Question: I am relatively new to programming and although i am ok with normal functions, i am however completely new to video editing
So i have managed to find some code online to do the jobs shown below:
'''
- (void)writeImagesAsMovie:(NSArray *)array {
NSArray *paths = NSSearchPathForDirectoriesInDomains(NSDocumentDirectory, NSUserDirectory, YES);
NSString *documentDirectory = [paths objectAtIndex:0];
NSString *saveLocation = [documentDirectory stringByAppendingString:@"/temp.mov"];
if ([[NSFileManager defaultManager] fileExistsAtPath:saveLocation]) {
[[NSFileManager defaultManager] removeItemAtPath:saveLocation error:NULL];
}
UIImage *first = [array objectAtIndex:0];
CGSize frameSize = first.size;
NSError *error = nil;
AVAssetWriter *videoWriter = [[AVAssetWriter alloc] initWithURL:
[NSURL fileURLWithPath:saveLocation] fileType:AVFileTypeQuickTimeMovie
error:&error];
if(error) {
NSLog(@"error creating AssetWriter: %@",[error description]);
}
NSDictionary *videoSettings = [NSDictionary dictionaryWithObjectsAndKeys:
AVVideoCodecH264, AVVideoCodecKey,
[NSNumber numberWithInt:frameSize.width], AVVideoWidthKey,
[NSNumber numberWithInt:frameSize.height], AVVideoHeightKey,
nil];
AVAssetWriterInput *writerInput = [AVAssetWriterInput
assetWriterInputWithMediaType:AVMediaTypeVideo
outputSettings:videoSettings];
NSMutableDictionary *attributes = [[NSMutableDictionary alloc] init];
[attributes setObject:[NSNumber numberWithUnsignedInt:kCVPixelFormatType_32ARGB] forKey:(NSString*)kCVPixelBufferPixelFormatTypeKey];
[attributes setObject:[NSNumber numberWithUnsignedInt:frameSize.width] forKey:(NSString*)kCVPixelBufferWidthKey];
[attributes setObject:[NSNumber numberWithUnsignedInt:frameSize.height] forKey:(NSString*)kCVPixelBufferHeightKey];
AVAssetWriterInputPixelBufferAdaptor *adaptor = [AVAssetWriterInputPixelBufferAdaptor
assetWriterInputPixelBufferAdaptorWithAssetWriterInput:writerInput
sourcePixelBufferAttributes:attributes];
[videoWriter addInput:writerInput];
// fixes all errors
writerInput.expectsMediaDataInRealTime = YES;
//Start a session:
[videoWriter startWriting];
[videoWriter startSessionAtSourceTime:kCMTimeZero];
CVPixelBufferRef buffer = NULL;
buffer = [self pixelBufferFromCGImage:[first CGImage]];
BOOL result = [adaptor appendPixelBuffer:buffer withPresentationTime:kCMTimeZero];
if (result == NO) //failes on 3GS, but works on iphone 4
NSLog(@"failed to append buffer");
if(buffer) {
CVBufferRelease(buffer);
}
//int reverseSort = NO;
NSArray *newArray = array;
int fps = 10;
int i = 0;
for (UIImage *image in newArray)
{
[NSThread sleepForTimeInterval:0.02];
if (adaptor.assetWriterInput.readyForMoreMediaData) {
i++;
CMTime frameTime = CMTimeMake(1, fps);
CMTime lastTime = CMTimeMake(i, fps);
CMTime presentTime = CMTimeAdd(lastTime, frameTime);
UIImage *imgFrame = image;//[UIImage imageWithContentsOfFile:filePath] ;
buffer = [self pixelBufferFromCGImage:[imgFrame CGImage]];
BOOL result = [adaptor appendPixelBuffer:buffer withPresentationTime:presentTime];
if (result == NO) //failes on 3GS, but works on iphone 4
{
NSLog(@"failed to append buffer");
NSLog(@"The error is %@", [videoWriter error]);
[NSThread sleepForTimeInterval:0.5];
}
if(buffer) {
CVBufferRelease(buffer);
}
} else {
NSLog(@"error");
i--;
}
}
//Finish the session:
[writerInput markAsFinished];
[videoWriter finishWriting];
CVPixelBufferPoolRelease(adaptor.pixelBufferPool);
NSLog(@"Movie created successfully");
}
- (CVPixelBufferRef) pixelBufferFromCGImage: (CGImageRef) image
{
NSDictionary *options = [NSDictionary dictionaryWithObjectsAndKeys:
[NSNumber numberWithBool:YES], kCVPixelBufferCGImageCompatibilityKey,
[NSNumber numberWithBool:YES], kCVPixelBufferCGBitmapContextCompatibilityKey,
nil];
CVPixelBufferRef pxbuffer = NULL;
CVPixelBufferCreate(kCFAllocatorDefault, CGImageGetWidth(image),
CGImageGetHeight(image), kCVPixelFormatType_32ARGB, (__bridge CFDictionaryRef) options,
&pxbuffer);
CVPixelBufferLockBaseAddress(pxbuffer, 0);
void *pxdata = CVPixelBufferGetBaseAddress(pxbuffer);
CGColorSpaceRef rgbColorSpace = CGColorSpaceCreateDeviceRGB();
CGContextRef context = CGBitmapContextCreate(pxdata, CGImageGetWidth(image),
CGImageGetHeight(image), 8, 4*CGImageGetWidth(image), rgbColorSpace,
kCGImageAlphaNoneSkipFirst);
CGContextConcatCTM(context, CGAffineTransformMakeRotation(0));
// CGAffineTransform flipVertical = CGAffineTransformMake(
// 1, 0, 0, -1, 0, CGImageGetHeight(image)
// );
// CGContextConcatCTM(context, flipVertical);
// CGAffineTransform flipHorizontal = CGAffineTransformMake(
// -1.0, 0.0, 0.0, 1.0, CGImageGetWidth(image), 0.0
// );
//
// CGContextConcatCTM(context, flipHorizontal);
CGContextDrawImage(context, CGRectMake(0, 0, CGImageGetWidth(image),
CGImageGetHeight(image)), image);
CGColorSpaceRelease(rgbColorSpace);
CGContextRelease(context);
CVPixelBufferUnlockBaseAddress(pxbuffer, 0);
return pxbuffer;
}
'''
But the problem that i am having is that the output of the video is some how corrupted (it does play although it has funny lines shown below:

I would be so grateful for any help
Many Thanks
Thomas
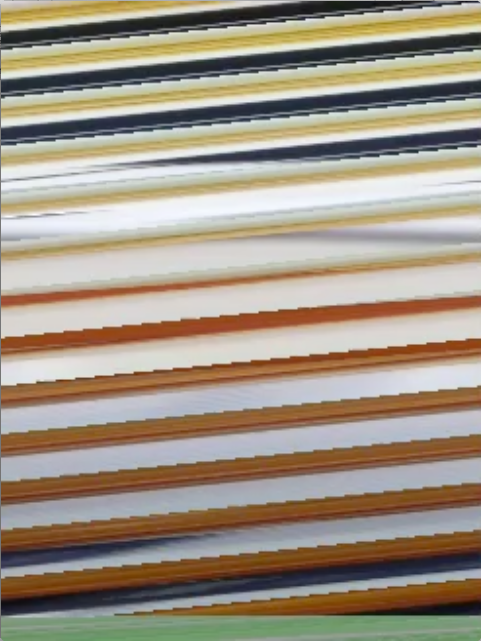
Answer: I have been seeing problems with the H264 video encoding hardware where it can corrupt input that does not match an known aspect ratio. For example, my testing shows that if one video dimension is smaller than 128 pixel, the video will not encode.
What I have seen working is 128x128, 192x128, 240x160, 480x320, and others.
See this <URL>
P.S.
You will likely want to use the 'AVAssetWriterInputPixelBufferAdaptor' since it contains a pixel buffer pool that you can use via 'CVPixelBufferPoolCreatePixelBuffer()'. Also, you will want to 'assert(adaptor.pixelBufferPool);' after calling 'startSessionAtSourceTime' to ensure that your adaptor can write to the writer.